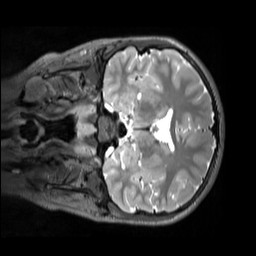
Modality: T2w
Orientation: coronal
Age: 12
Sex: female
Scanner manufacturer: siemens
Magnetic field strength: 3 T
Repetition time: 3.2 s
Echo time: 0.408 s